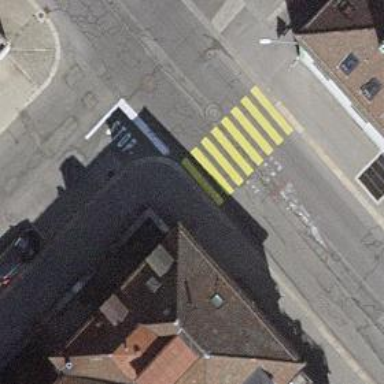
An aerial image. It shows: Marked crossing with zebra stripes on the road.